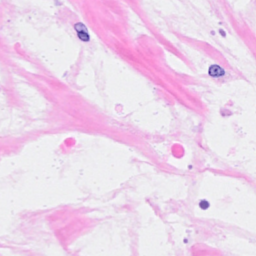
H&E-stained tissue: Breast